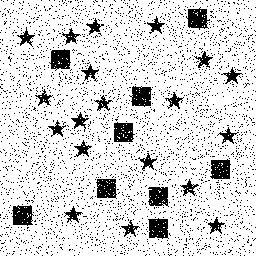
Squares: 9
Triangles: 0
Stars: 19
Total shapes: 28